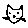
Label: cat